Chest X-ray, PA view. Patient: 45 years old, sex F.
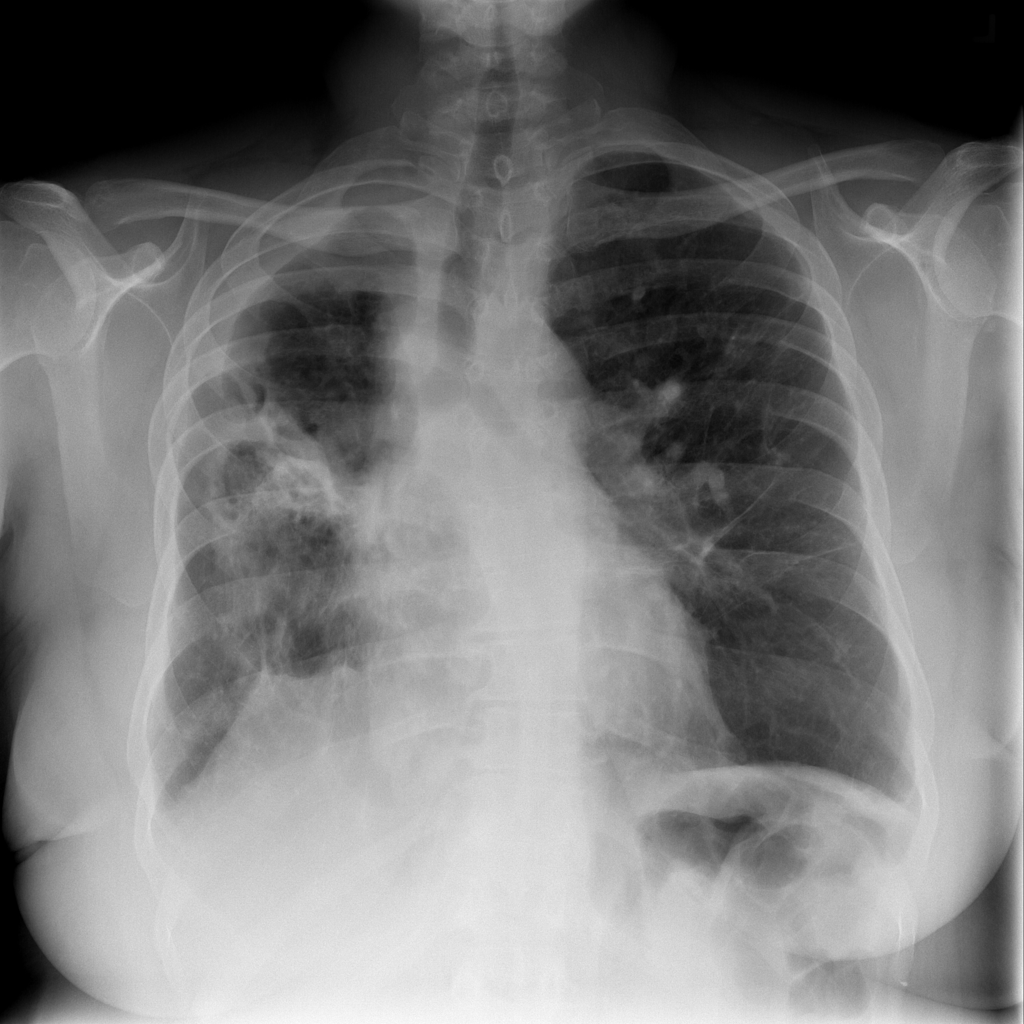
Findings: Pleural_Thickening